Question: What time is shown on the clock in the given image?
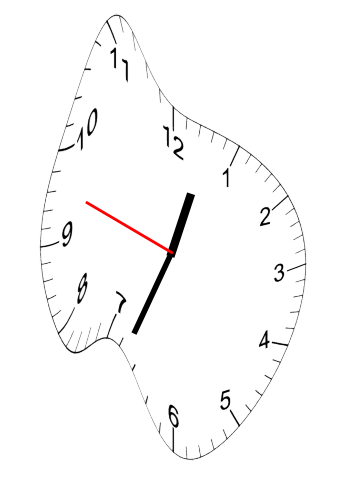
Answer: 12:33:48